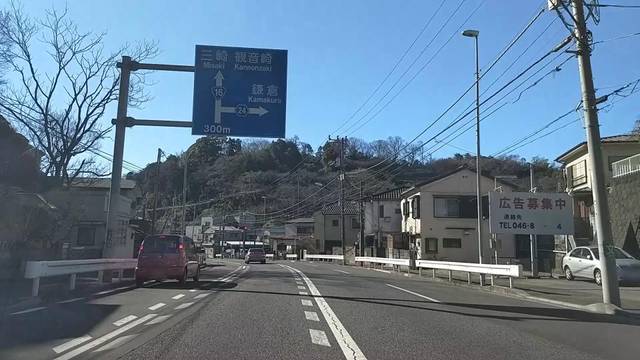
Region: Japan
Coordinates: 35.303, 139.625